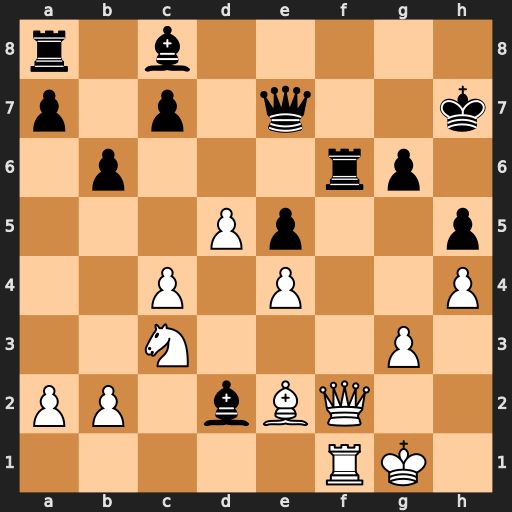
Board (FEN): r1b5/p1p1q2k/1p3rp1/3Pp2p/2P1P2P/2N3P1/PP1bBQ2/5RK1
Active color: w
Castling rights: -
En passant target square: -
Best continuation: Qxf6 Qxf6 Rxf6